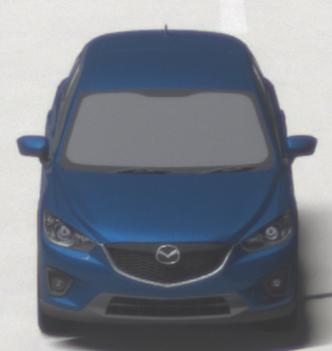
Make: Mazda
Model: CX-5 2.0 SKYACTIV-G 160
Detailed model: CX-5 (GH)
Model produced from: 2012/04
Model produced until: 2015/02
Doors: 5
Color: blue
Road condition: dry road
Daytime: not specified
Contrast: high contrast